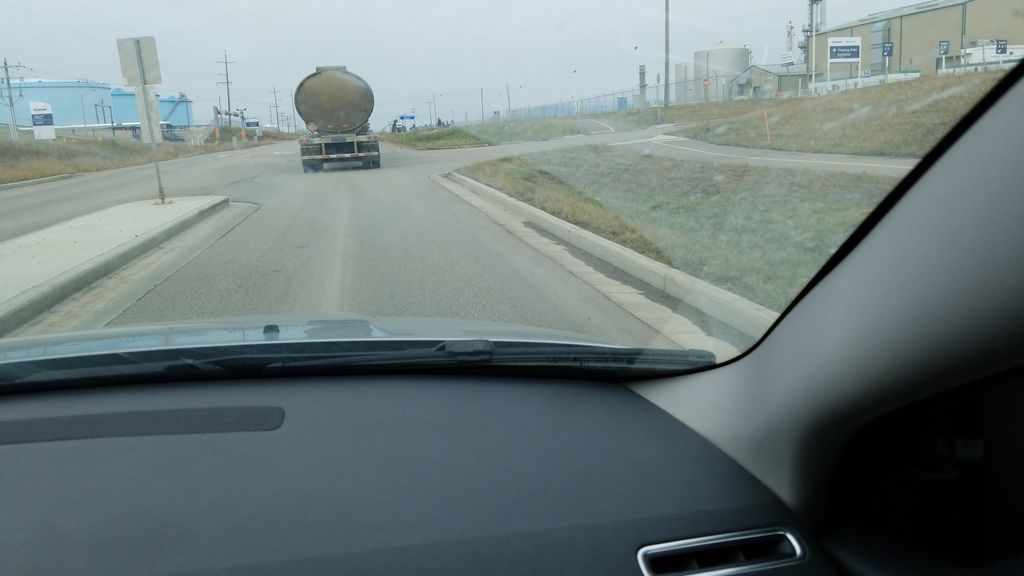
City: edmonton